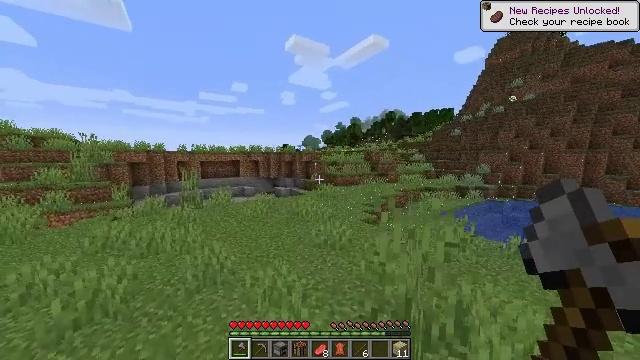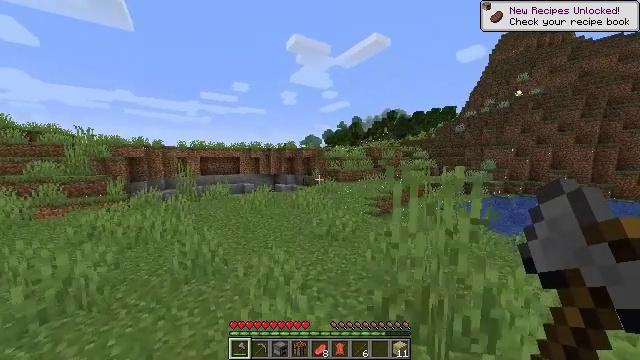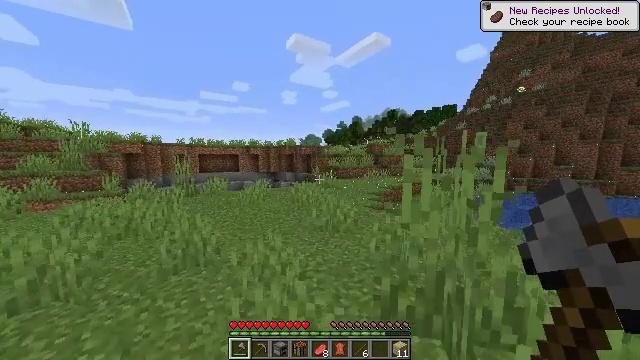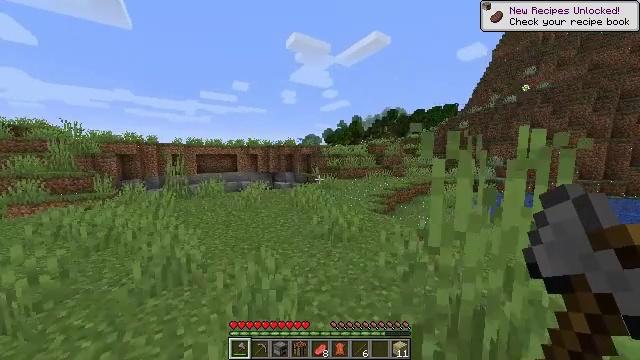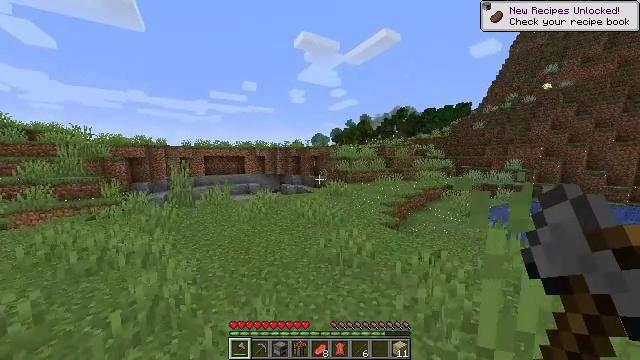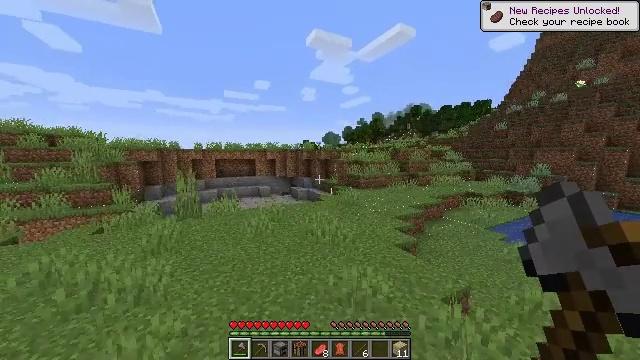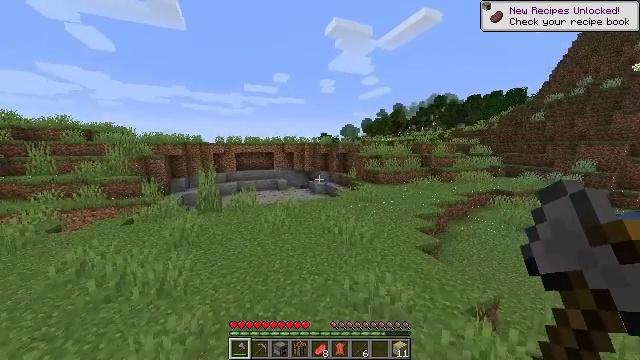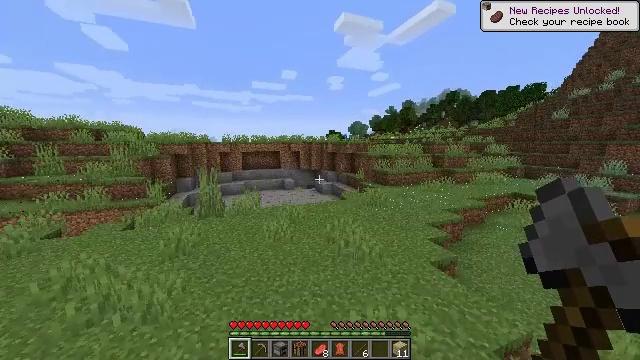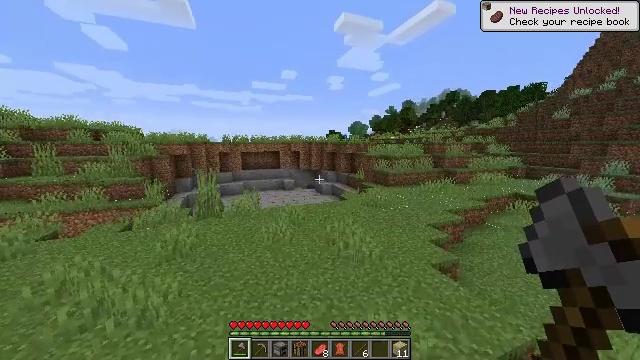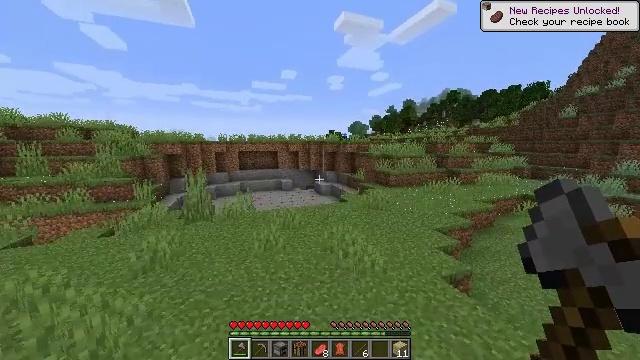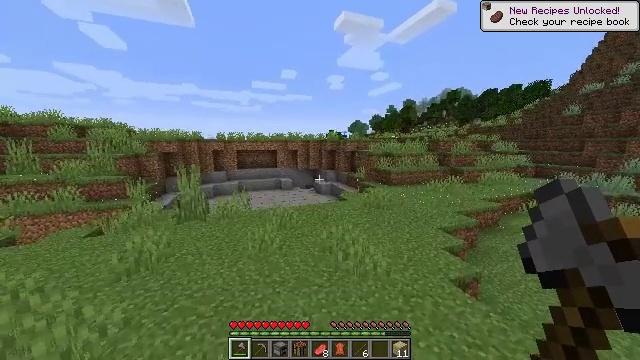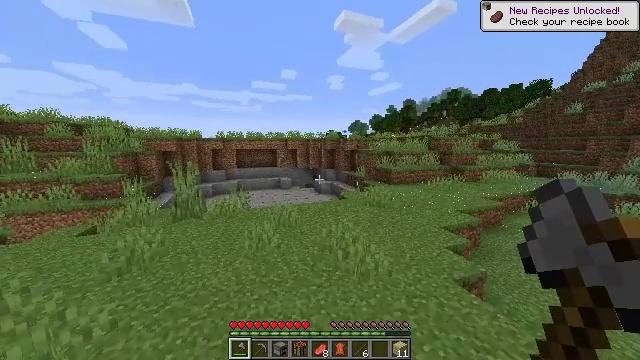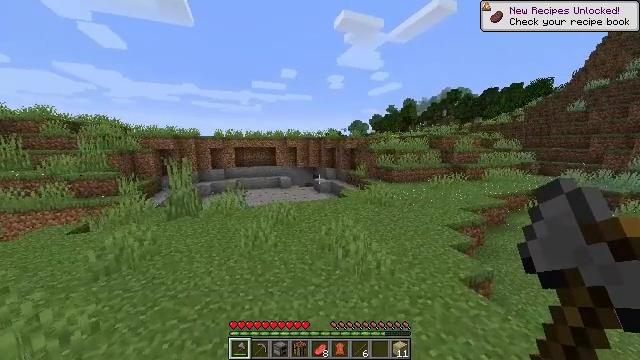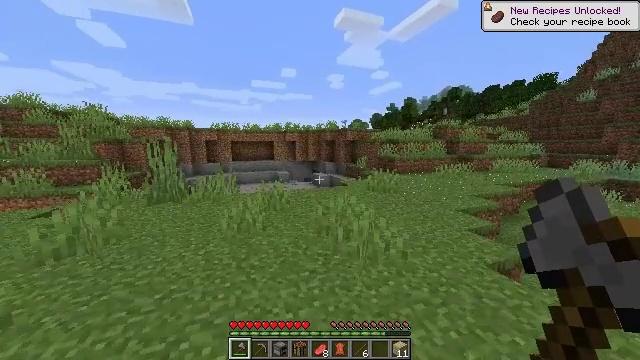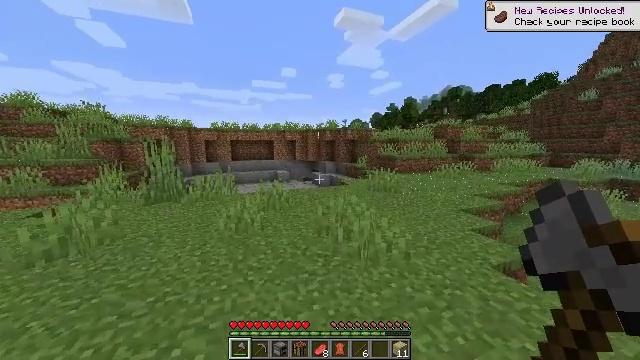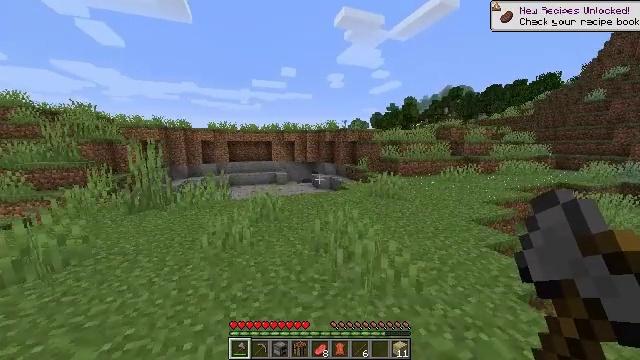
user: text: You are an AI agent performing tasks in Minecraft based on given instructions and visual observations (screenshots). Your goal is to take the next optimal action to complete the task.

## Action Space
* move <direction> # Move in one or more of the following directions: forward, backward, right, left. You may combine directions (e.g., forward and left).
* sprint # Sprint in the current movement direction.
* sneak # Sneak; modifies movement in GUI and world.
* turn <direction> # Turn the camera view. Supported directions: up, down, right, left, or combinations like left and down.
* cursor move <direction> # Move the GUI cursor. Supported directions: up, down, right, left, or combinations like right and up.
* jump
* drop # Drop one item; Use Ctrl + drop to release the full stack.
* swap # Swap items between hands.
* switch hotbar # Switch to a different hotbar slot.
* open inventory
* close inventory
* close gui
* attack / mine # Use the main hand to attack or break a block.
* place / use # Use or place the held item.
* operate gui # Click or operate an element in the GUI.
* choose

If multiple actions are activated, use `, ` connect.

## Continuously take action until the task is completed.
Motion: motion action
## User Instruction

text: Drop a birch sapling.
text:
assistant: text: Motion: move forward, sprint, jump
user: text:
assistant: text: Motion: move forward, sprint, jump
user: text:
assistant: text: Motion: move forward, sprint, jump
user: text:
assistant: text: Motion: move forward, sprint, turn left, jump
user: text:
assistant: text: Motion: move forward, sprint, turn left, jump
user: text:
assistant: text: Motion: move forward, sprint, turn left and down, jump
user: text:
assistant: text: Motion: move forward, sprint, turn left, jump
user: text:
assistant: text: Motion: move forward, sprint, jump
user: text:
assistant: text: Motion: move forward, sprint, jump
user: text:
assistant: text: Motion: move forward, sprint, jump
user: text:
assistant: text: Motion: move forward, sprint, jump
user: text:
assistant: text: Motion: move forward, sprint, jump
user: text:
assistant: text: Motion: move forward, sprint, jump
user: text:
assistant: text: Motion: move forward, sprint, jump
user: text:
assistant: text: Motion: move forward, sprint, jump
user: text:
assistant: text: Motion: move forward, sprint, jump
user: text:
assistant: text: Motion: move forward, sprint, jump
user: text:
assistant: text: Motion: move forward, sprint, turn left and down, jump
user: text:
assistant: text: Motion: move forward, sprint, turn left, jump
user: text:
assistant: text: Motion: move forward, sprint, turn left, jump
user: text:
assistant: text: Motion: move forward, sprint, jump
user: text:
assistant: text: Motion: move forward, sprint, jump
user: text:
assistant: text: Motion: move forward, sprint, jump
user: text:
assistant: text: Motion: move forward, sprint, jump
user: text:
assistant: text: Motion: move forward, sprint, jump
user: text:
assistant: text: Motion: move forward, sprint, jump
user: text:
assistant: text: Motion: move forward, sprint, jump
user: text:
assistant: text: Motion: move forward, sprint, turn left and down, jump
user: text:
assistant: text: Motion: move forward and move left, sprint, turn left and down, jump
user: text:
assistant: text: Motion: move forward and move left, sprint, jump